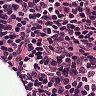
Metastatic tissue present: no